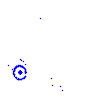
Particle: kaon